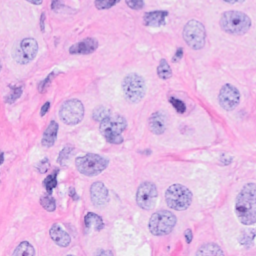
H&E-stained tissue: Breast